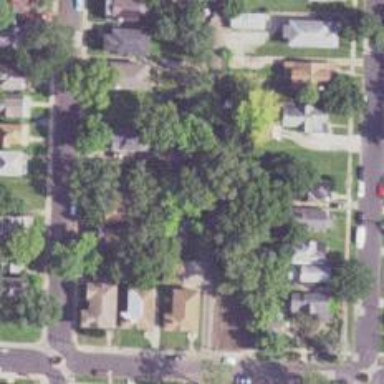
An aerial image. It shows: Neighborhood.